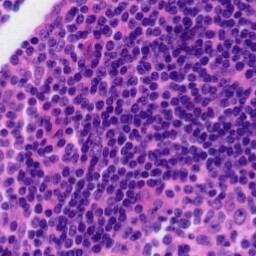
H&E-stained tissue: Tonsil